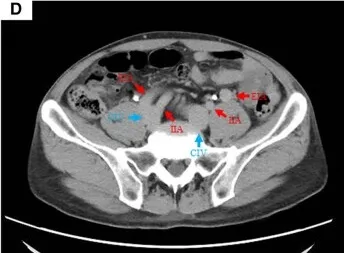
Contrast-enhanced computed tomography. (C, D) No compression of the left common iliac vein was observed. The right external iliac vein ran between the right internal iliac artery and external iliac artery but could not be adequately evaluated. CIA, common iliac artery; CIV, common iliac vein; EIV, external iliac vein; IIA, internal iliac artery; EIA, external iliac artery.
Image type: radiology (ct)